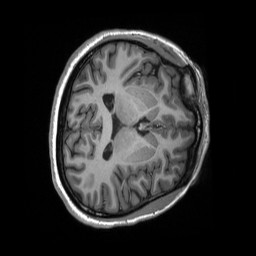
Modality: T1w
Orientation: axial
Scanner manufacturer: siemens
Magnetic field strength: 3 T
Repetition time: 2.3 s
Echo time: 0.00298 s